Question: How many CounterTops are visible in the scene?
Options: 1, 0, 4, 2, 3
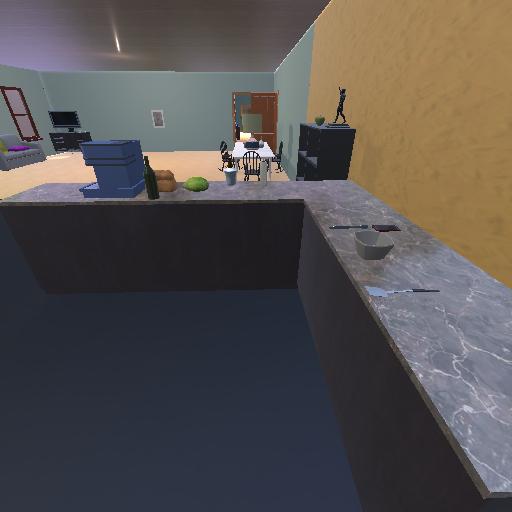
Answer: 1